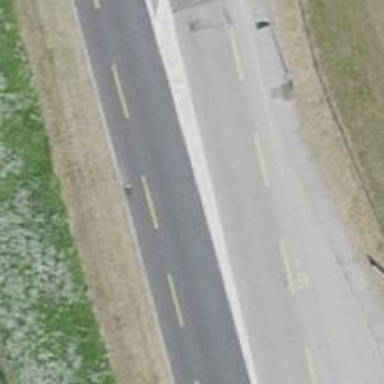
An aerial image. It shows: Primary road with asphalt surface and designated cycle lane.